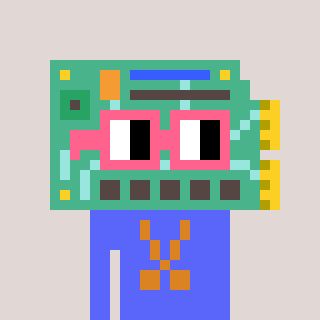
a pixel art character with square pink glasses, a chipboard-shaped head and a purple-colored body on a warm background